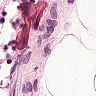
Metastatic tissue present: no